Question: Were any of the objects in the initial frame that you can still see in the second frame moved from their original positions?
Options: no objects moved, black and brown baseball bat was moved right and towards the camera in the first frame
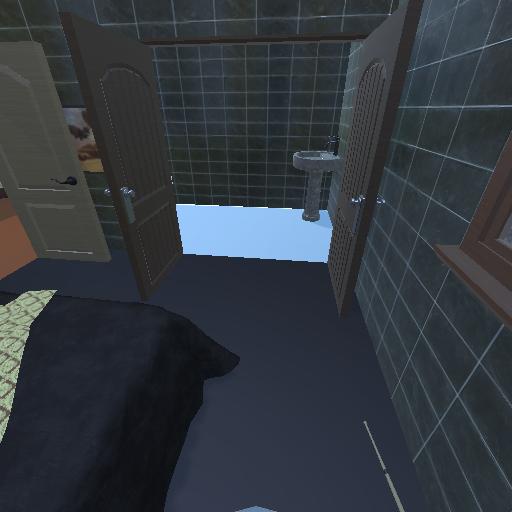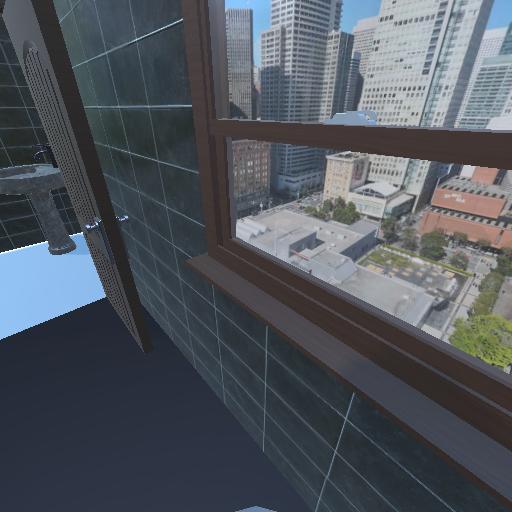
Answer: no objects moved